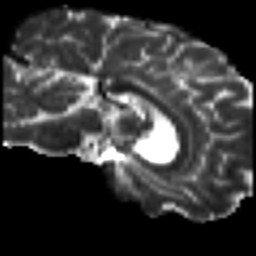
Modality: T2w
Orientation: sagittal
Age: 47
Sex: female
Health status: ill
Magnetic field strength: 3 T
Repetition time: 8.4 s
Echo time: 0.0926 s